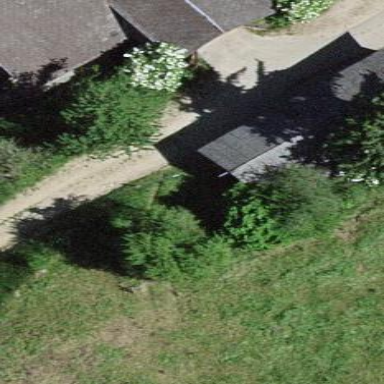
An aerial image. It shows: Barn.